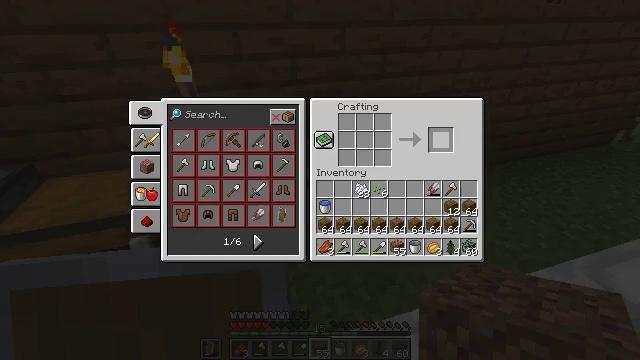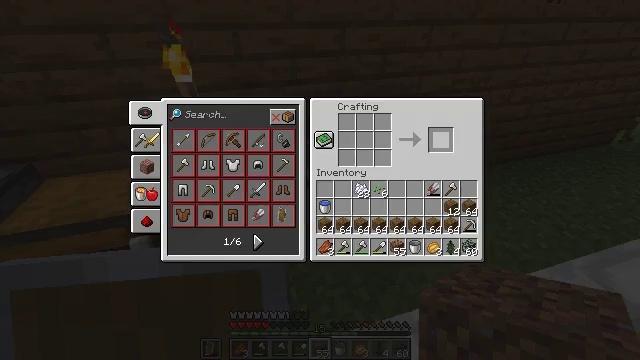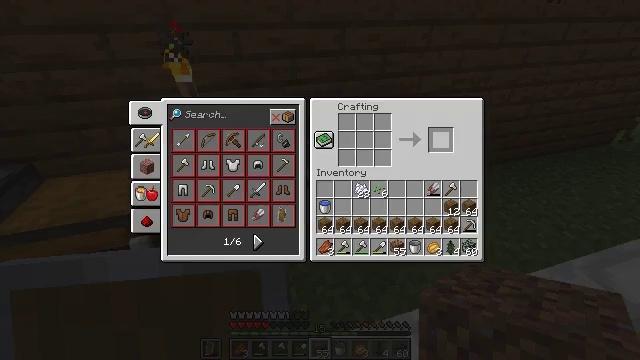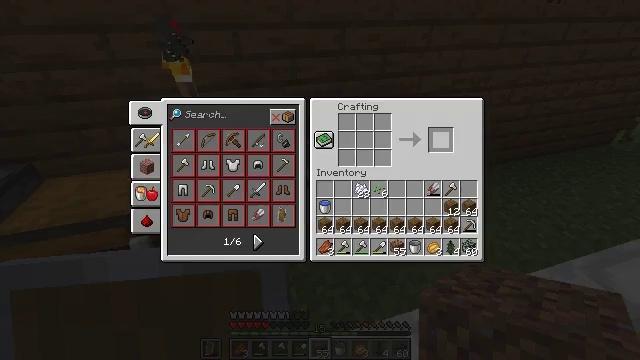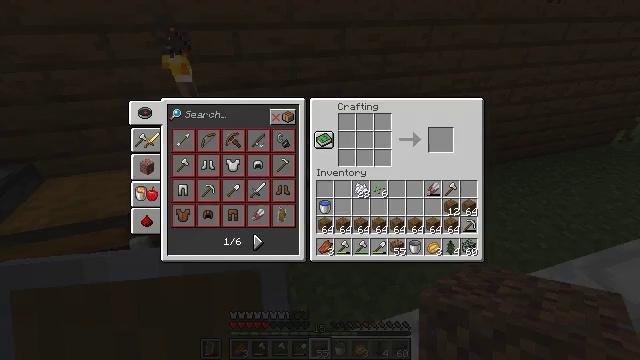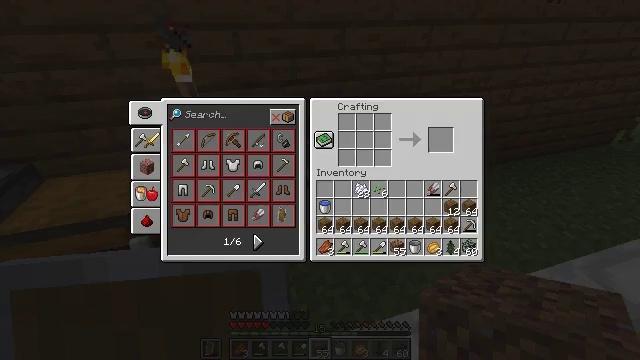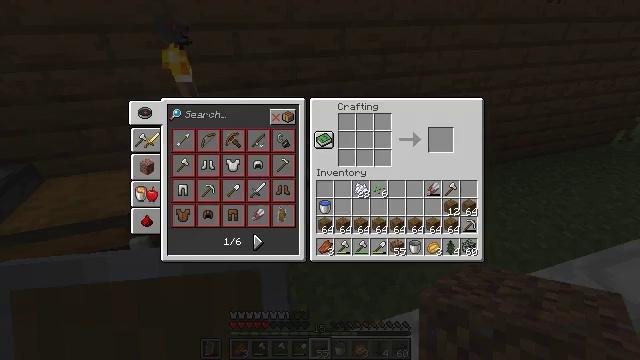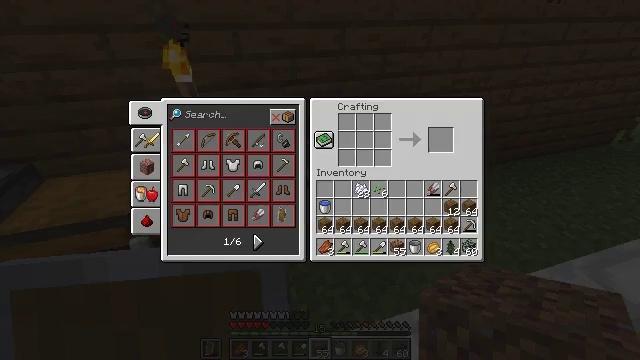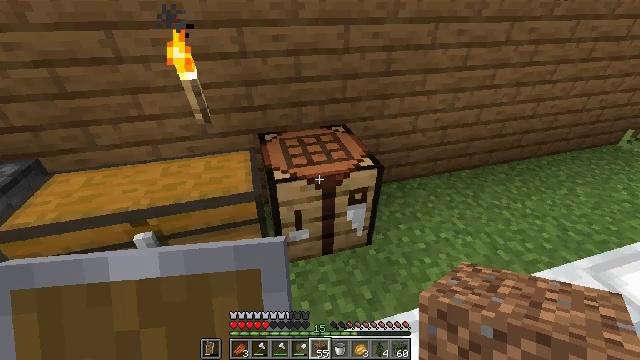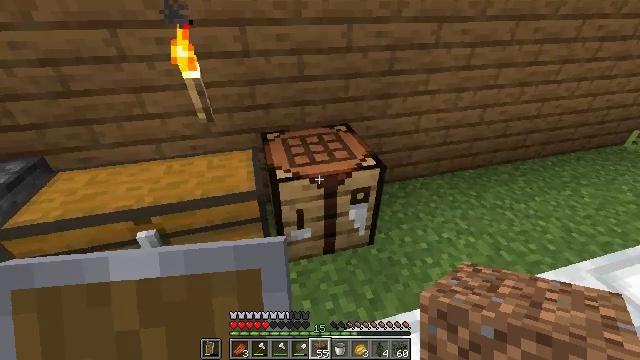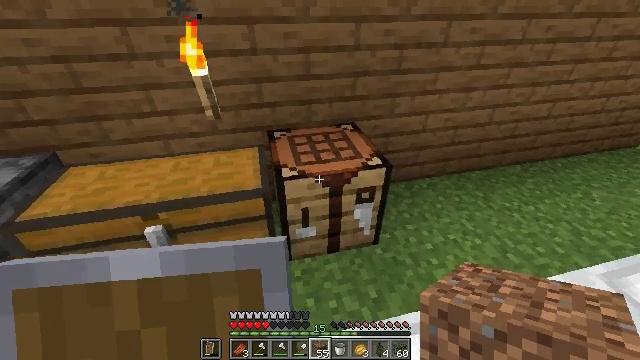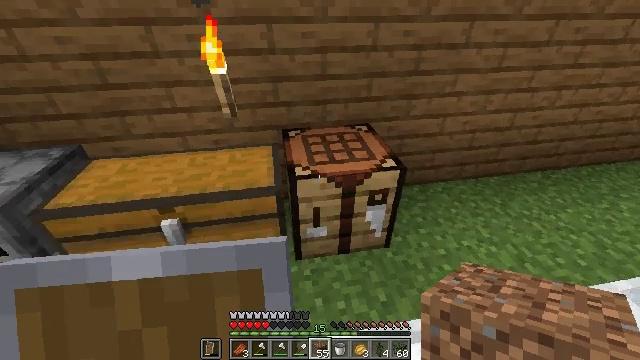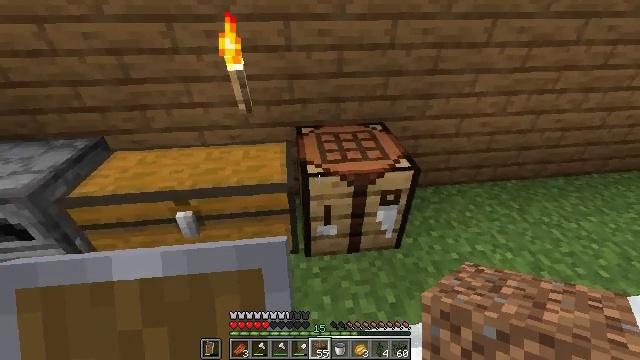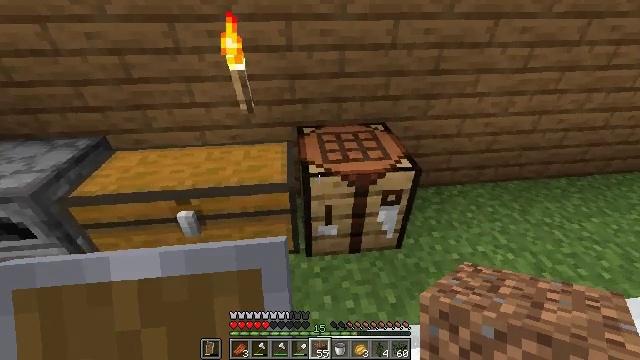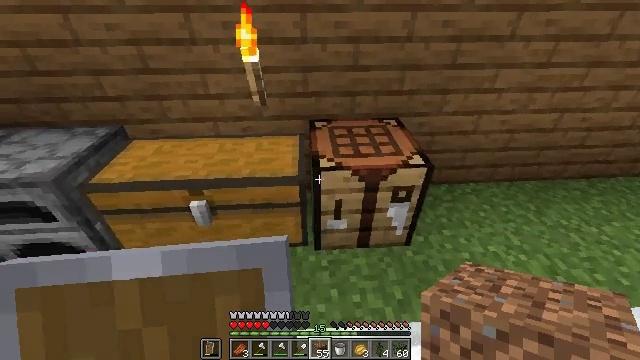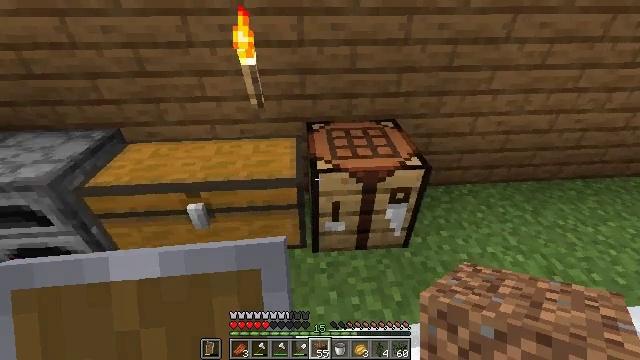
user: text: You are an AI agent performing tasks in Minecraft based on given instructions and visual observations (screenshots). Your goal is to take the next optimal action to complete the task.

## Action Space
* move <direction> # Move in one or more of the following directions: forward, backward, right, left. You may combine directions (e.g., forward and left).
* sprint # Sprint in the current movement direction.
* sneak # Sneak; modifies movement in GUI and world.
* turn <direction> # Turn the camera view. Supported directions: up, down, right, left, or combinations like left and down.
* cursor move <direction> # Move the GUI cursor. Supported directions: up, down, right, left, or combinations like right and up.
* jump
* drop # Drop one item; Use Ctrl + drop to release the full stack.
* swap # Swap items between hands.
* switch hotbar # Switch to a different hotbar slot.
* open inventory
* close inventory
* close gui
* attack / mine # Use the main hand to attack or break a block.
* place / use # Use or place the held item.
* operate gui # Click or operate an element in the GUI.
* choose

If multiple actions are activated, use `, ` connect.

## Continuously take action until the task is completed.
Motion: motion action
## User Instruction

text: Open the crafting grid to craft a smithing table.
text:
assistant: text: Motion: sneak, open gui
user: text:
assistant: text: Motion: sneak
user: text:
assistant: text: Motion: sneak
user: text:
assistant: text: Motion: sneak
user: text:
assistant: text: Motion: sneak
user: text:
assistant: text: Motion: no_op
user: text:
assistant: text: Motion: no_op
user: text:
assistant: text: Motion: no_op
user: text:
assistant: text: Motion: close gui
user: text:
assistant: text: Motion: turn left, open inventory
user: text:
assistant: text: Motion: turn left
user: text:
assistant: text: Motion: turn left
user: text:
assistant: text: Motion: no_op
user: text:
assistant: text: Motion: turn left and down
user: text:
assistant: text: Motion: no_op
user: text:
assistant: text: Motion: turn right, use / place
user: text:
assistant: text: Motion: turn right, use / place
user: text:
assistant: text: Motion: turn right, use / place
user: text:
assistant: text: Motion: use / place
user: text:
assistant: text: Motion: no_op
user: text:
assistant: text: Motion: no_op
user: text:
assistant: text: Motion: no_op
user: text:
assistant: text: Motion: no_op
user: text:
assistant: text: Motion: no_op
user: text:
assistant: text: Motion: cursor move right
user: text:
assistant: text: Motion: no_op
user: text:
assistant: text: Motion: no_op
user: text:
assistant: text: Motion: no_op
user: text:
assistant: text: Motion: cursor move right and down
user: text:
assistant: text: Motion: cursor move right